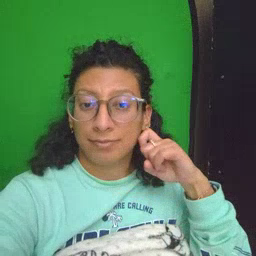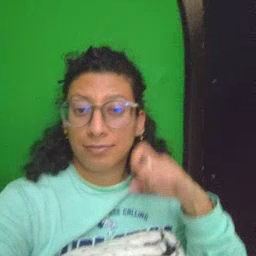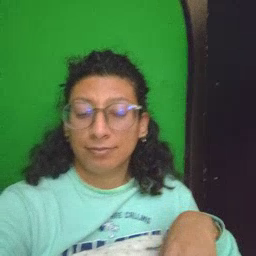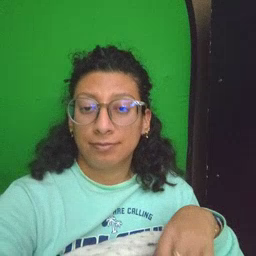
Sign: dry